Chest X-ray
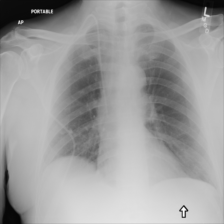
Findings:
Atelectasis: negative
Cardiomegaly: negative
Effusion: negative
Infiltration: negative
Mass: negative
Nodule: negative
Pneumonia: negative
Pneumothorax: negative
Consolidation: negative
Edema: negative
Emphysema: negative
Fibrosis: negative
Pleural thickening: negative
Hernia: negative